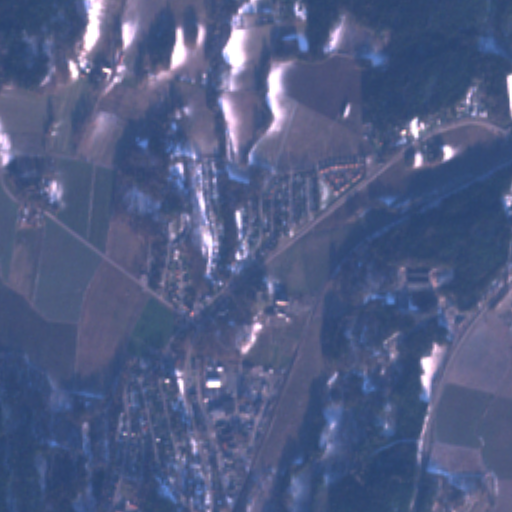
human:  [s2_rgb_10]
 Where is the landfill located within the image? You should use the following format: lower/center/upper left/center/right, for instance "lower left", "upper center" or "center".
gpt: The landfill is located in the lower right of the image.
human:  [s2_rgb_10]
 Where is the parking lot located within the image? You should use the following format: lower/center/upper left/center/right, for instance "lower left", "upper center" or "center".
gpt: The parking lot is located in the center of the image.
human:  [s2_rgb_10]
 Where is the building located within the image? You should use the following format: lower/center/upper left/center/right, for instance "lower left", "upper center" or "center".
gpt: There is no building in the image.